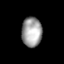
Tissue: skin
Cell type: Fibroblasts
Senescence score: 0.7314
Nuclear area (px): 588
Mean DAPI intensity: 159.791